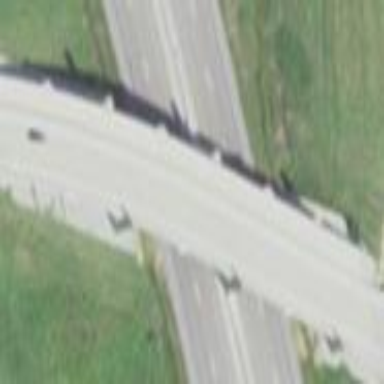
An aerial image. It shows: Man-made bridge.